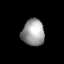
Tissue: lung
Cell type: Epithelial cells
Senescence score: 0.1613
Nuclear area (px): 580
Mean DAPI intensity: 157.21